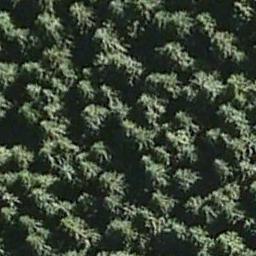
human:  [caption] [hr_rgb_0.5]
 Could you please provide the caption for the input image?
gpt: The forest is full of green trees .

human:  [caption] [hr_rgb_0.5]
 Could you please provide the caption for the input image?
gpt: The forest has a lot of randomly arranged green trees .

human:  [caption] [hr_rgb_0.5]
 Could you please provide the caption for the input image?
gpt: Many green trees are in a forest and the leaves cast a black shadow .

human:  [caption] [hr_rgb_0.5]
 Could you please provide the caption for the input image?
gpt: There is a winding path in this forest .

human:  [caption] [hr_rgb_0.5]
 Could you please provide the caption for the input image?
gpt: A dense forest with many green trees .